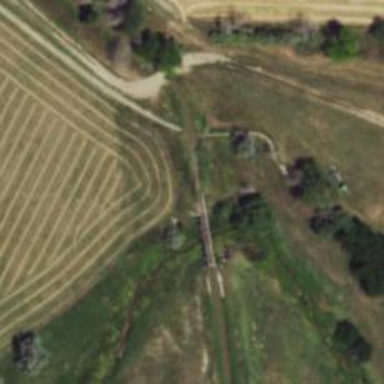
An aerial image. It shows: Irrigation bridge.